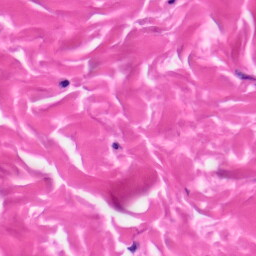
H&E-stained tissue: Skin